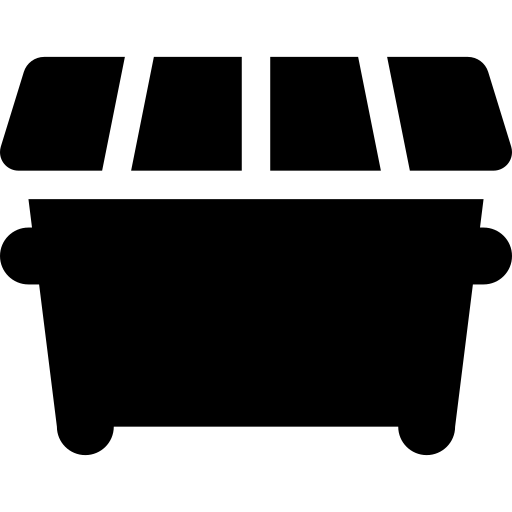
Tags: icon, FontAwesome, fa-icon, solid, dumpster